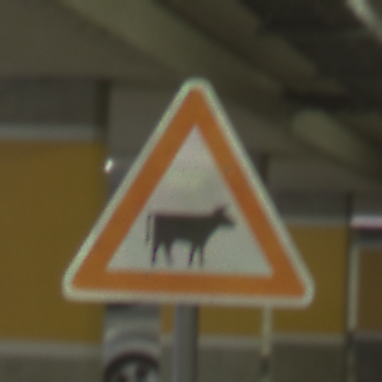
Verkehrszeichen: ViehtriebLinks
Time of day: NotSpecified
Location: Indoor (Special)
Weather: NotSpecified
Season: NotSpecified
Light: Artificial